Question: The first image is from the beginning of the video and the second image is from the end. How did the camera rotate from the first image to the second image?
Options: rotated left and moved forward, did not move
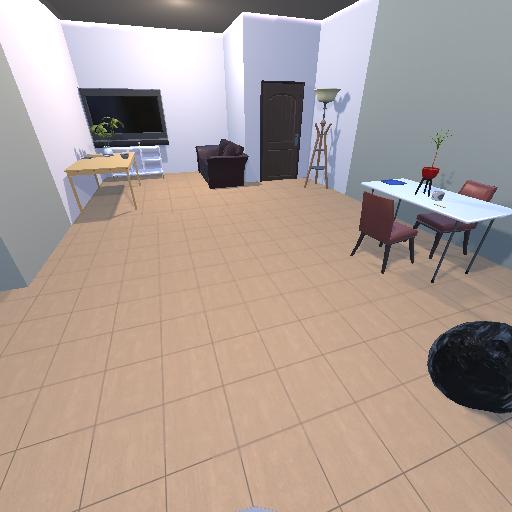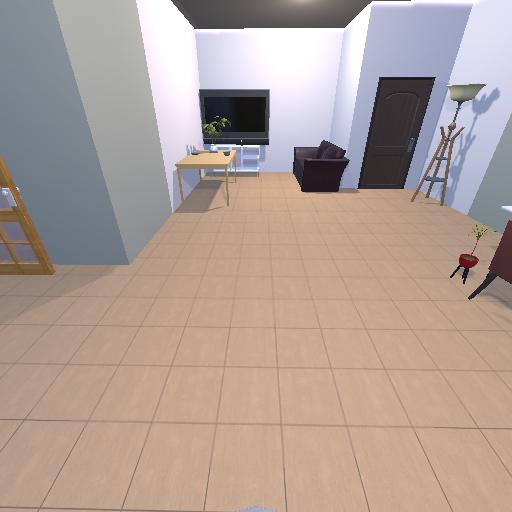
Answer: rotated left and moved forward